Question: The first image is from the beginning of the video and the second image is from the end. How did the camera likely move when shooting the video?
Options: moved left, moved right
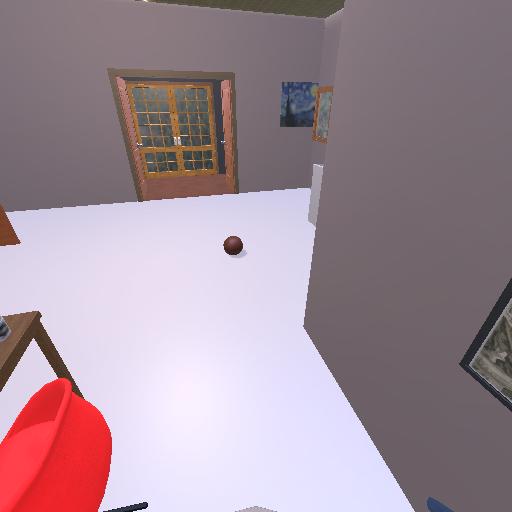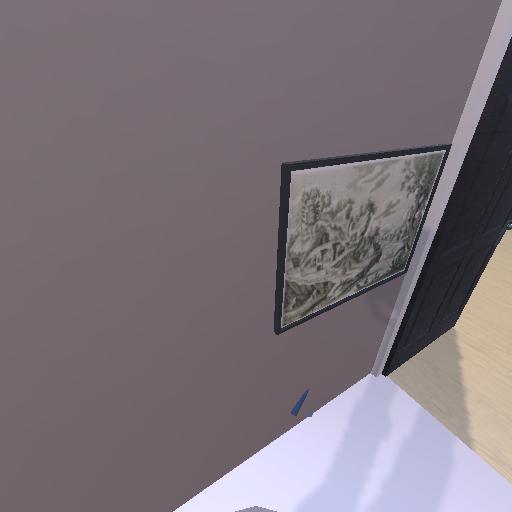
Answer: moved left